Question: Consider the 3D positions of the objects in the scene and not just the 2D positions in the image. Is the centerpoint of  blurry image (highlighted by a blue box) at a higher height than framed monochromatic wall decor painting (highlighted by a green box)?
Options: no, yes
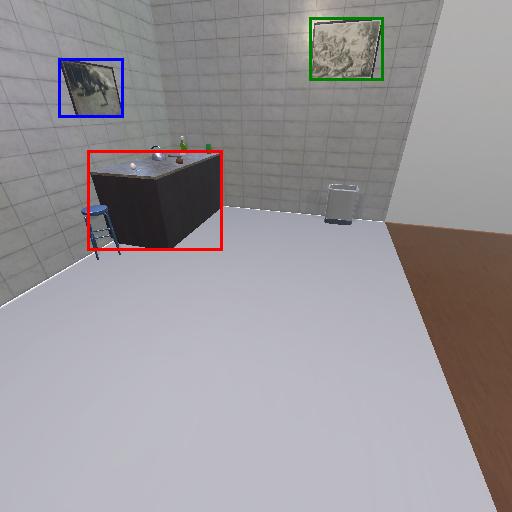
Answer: no